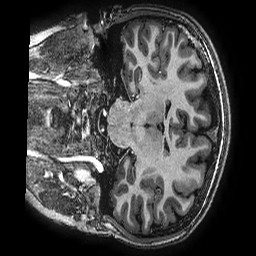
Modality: T1w
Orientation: coronal
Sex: female
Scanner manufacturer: ge
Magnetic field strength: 3 T
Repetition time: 0.00766 s
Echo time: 0.003476 s